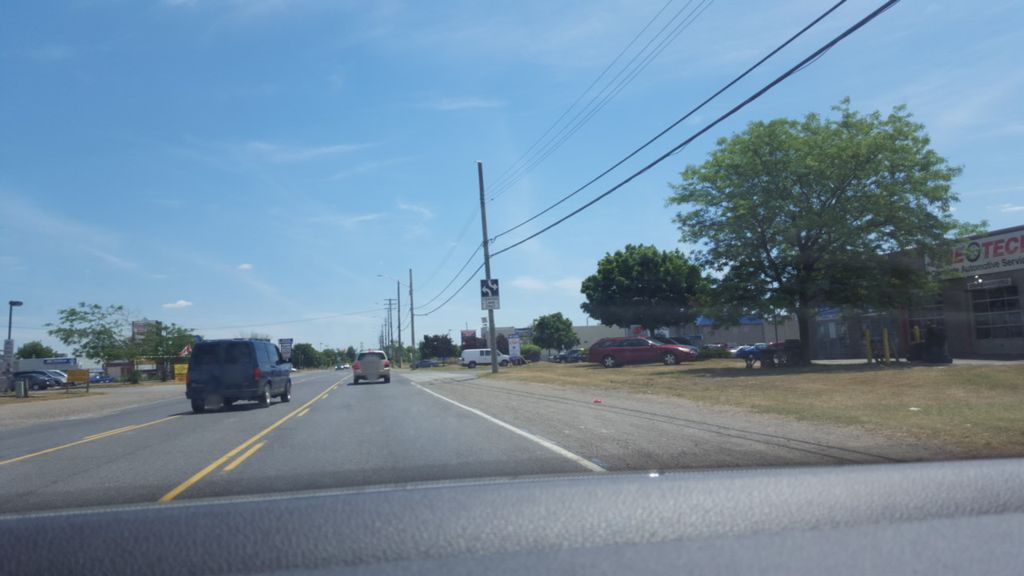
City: hamilton